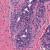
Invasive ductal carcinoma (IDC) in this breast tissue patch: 0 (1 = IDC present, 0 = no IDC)